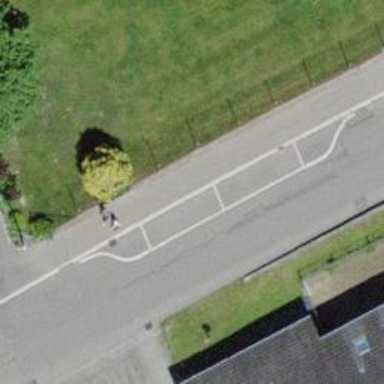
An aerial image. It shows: Parking available on the street side with parallel orientation.